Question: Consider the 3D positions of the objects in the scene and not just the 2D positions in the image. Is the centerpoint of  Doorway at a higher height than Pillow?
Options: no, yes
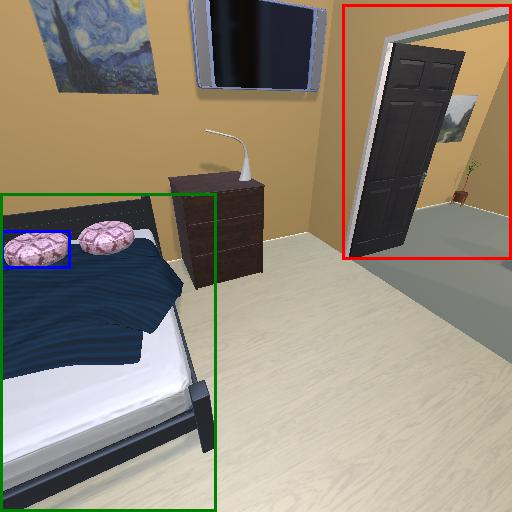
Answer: no